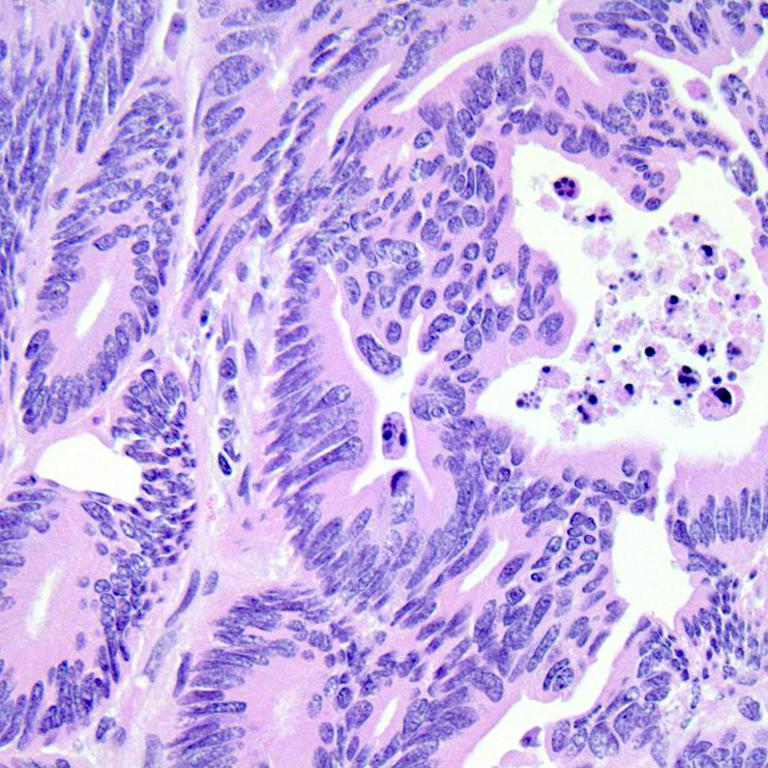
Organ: colon
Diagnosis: adenocarcinomas